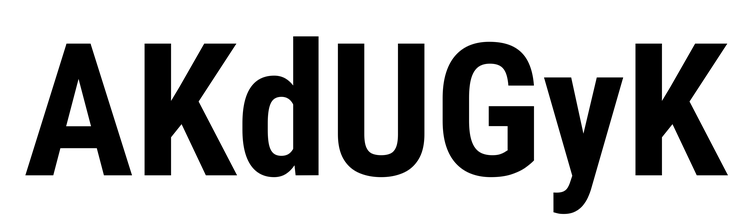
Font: Roboto_Condensed_Bold